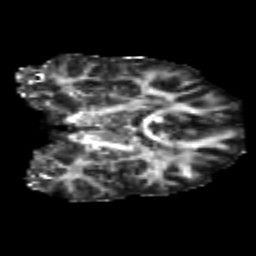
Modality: FA
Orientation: coronal
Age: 20
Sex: male
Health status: healthy
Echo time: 0.074 s